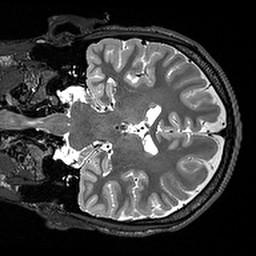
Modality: T2w
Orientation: coronal
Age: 20
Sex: male
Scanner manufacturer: siemens
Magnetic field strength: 3 T
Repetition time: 3.2 s
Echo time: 0.567 s